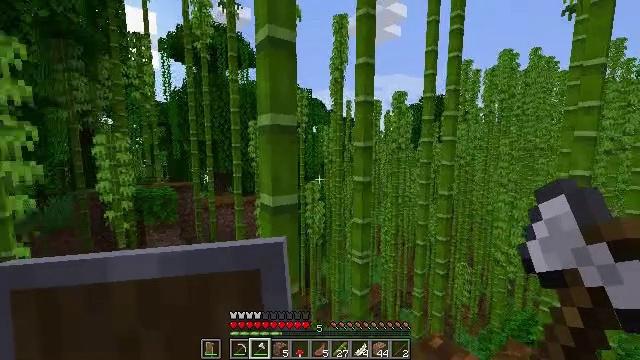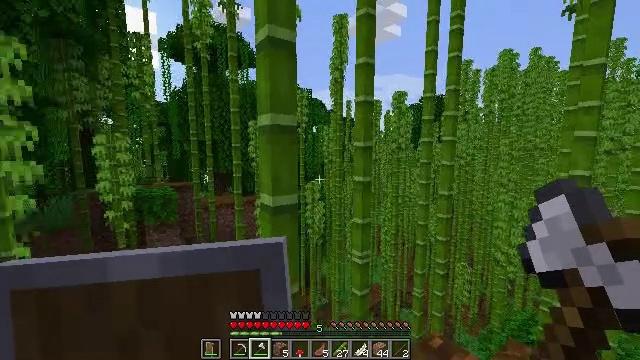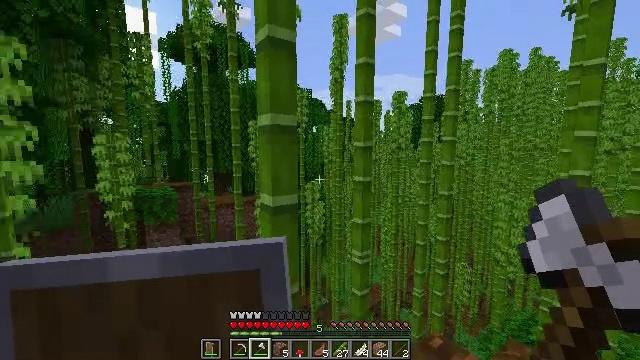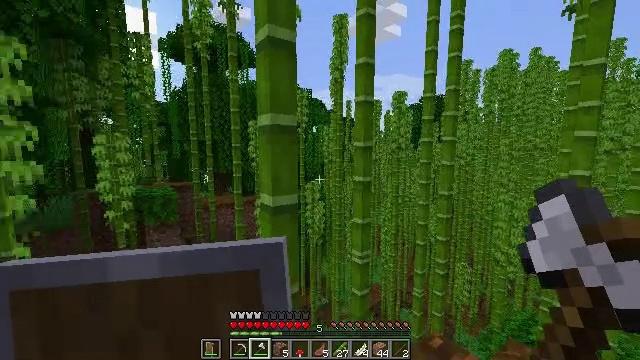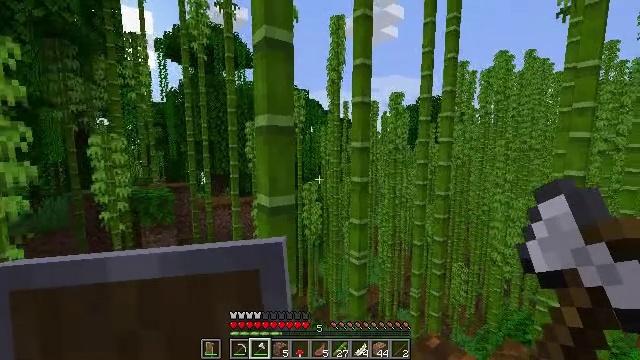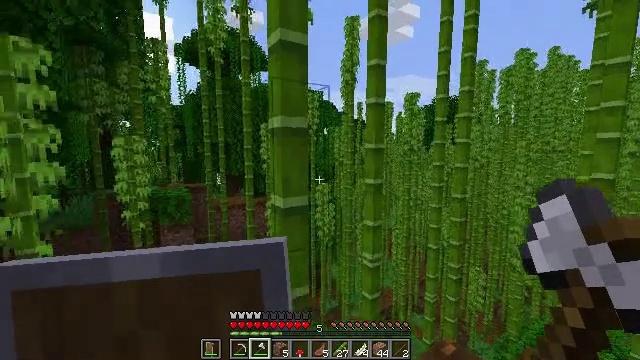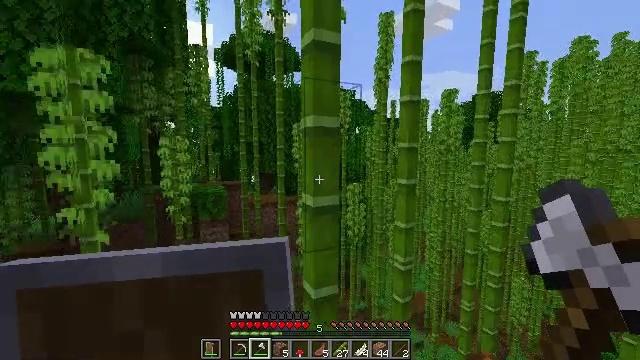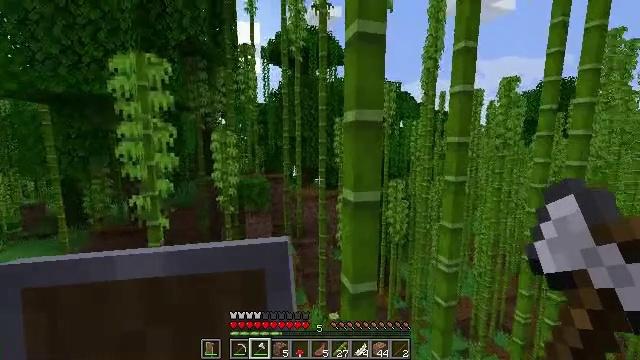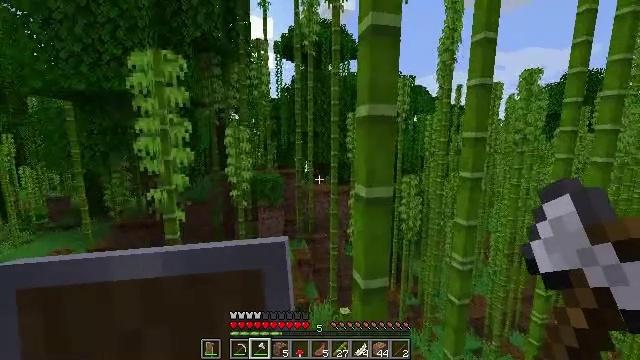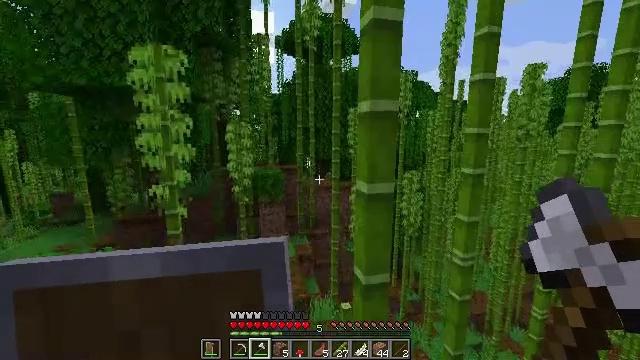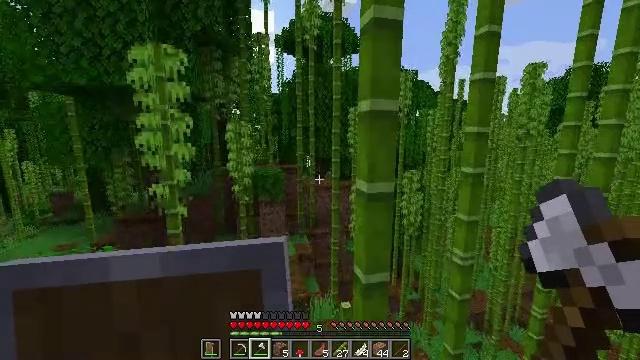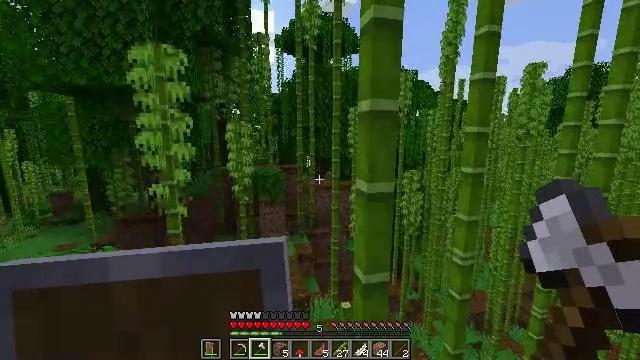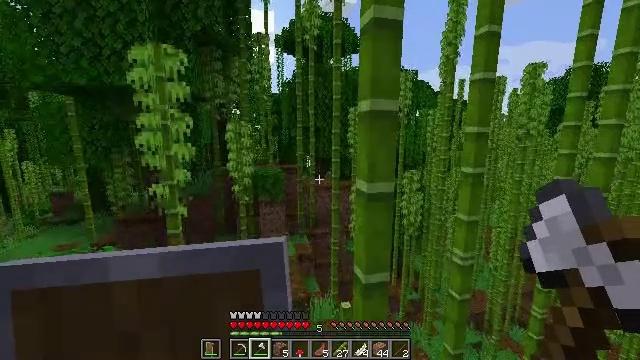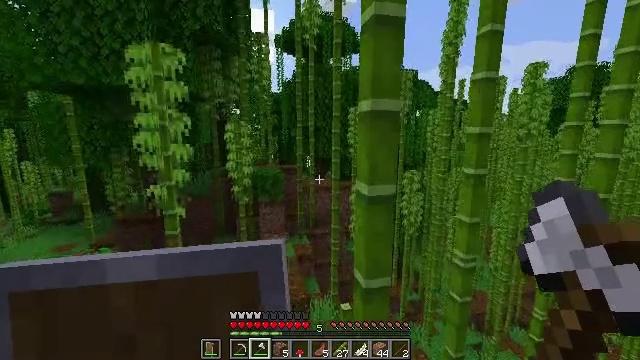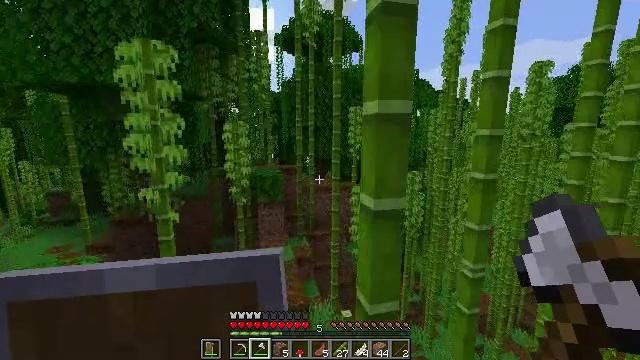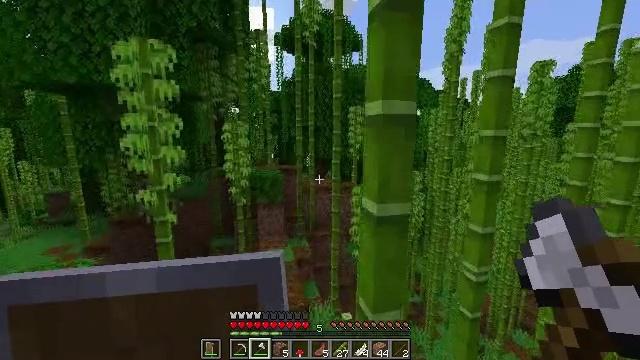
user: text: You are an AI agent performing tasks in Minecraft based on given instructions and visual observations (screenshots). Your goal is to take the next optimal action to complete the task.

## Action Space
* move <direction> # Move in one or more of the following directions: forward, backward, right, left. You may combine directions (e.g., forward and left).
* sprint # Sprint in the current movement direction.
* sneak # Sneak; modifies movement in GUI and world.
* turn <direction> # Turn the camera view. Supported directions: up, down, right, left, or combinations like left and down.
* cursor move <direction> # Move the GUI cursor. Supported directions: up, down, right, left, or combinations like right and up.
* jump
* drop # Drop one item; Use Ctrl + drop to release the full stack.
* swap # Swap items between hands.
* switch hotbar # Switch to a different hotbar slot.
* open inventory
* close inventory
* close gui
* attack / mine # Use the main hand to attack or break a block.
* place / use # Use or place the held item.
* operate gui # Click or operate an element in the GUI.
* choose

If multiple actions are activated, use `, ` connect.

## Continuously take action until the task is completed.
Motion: motion action
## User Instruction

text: Gather oak leaves by attacking.
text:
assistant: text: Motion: no_op
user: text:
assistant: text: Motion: no_op
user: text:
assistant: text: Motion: no_op
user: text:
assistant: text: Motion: no_op
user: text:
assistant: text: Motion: turn left
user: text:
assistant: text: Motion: turn left
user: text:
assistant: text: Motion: turn left and down
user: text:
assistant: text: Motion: turn left and down
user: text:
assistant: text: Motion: no_op
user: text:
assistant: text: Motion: no_op
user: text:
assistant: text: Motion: no_op
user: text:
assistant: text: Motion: no_op
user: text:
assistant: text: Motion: move forward
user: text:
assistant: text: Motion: move forward
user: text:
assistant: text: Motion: move forward
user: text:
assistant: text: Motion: move forward
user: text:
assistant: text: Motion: move forward
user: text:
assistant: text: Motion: move forward
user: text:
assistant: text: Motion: move forward
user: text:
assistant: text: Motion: move forward, turn down
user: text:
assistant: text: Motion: move forward, turn down
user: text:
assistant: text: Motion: move forward, turn left and down
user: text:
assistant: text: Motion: move forward, turn left and down
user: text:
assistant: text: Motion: move forward, turn left
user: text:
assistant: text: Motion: move forward
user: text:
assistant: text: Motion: move forward
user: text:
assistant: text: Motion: move forward
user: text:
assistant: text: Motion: move forward
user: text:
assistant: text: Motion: move forward
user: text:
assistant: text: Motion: move forward